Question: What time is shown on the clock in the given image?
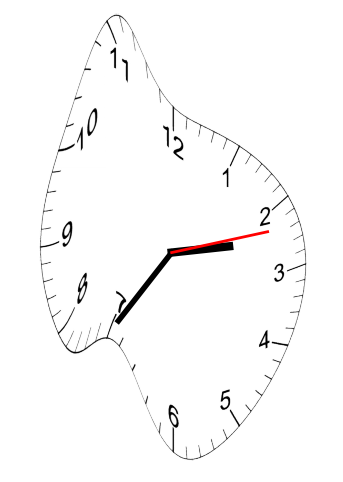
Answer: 02:35:12